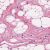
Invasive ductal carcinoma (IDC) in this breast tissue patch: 0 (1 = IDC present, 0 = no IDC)